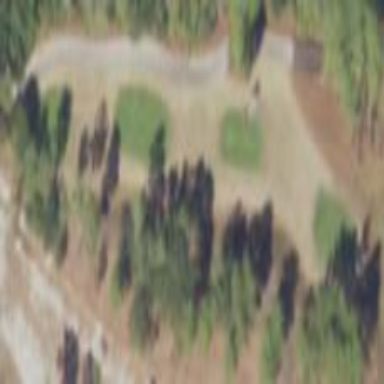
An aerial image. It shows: Golf course.